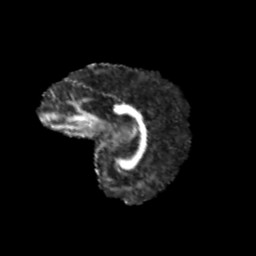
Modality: FA
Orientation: sagittal
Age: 12
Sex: female
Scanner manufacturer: siemens
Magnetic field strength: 3 T
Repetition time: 3.8 s
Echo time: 0.07 s